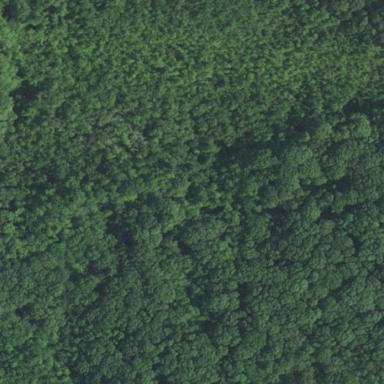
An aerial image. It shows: Woodland consisting mainly of needle-leaved trees.